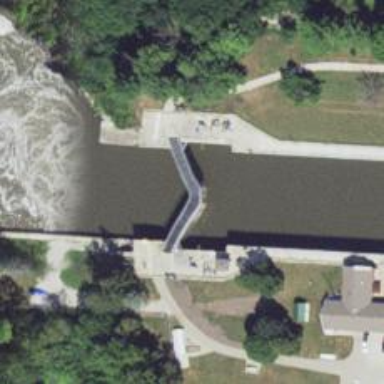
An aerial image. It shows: Lock gate on waterway.